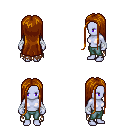
a pixel art fantasy rpg character, female body template, dark elf, purple skin, brown tattered cape, teal pants, brunette extra-long hairstyle, white cloth bandages, four views (front, back, left, right), 2x2 character sprite sheet, small pixel art, hard edges, no anti-aliasing